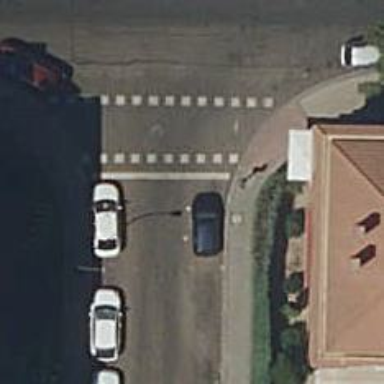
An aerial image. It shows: Sidewalk made of paving stones.